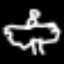
Label: angel